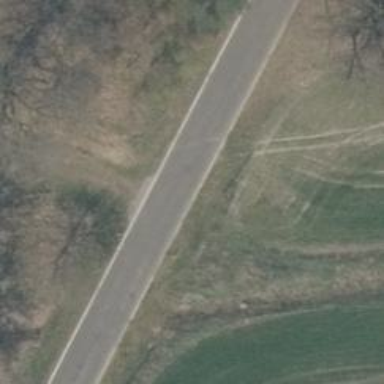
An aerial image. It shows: Tertiary road with asphalt surface.